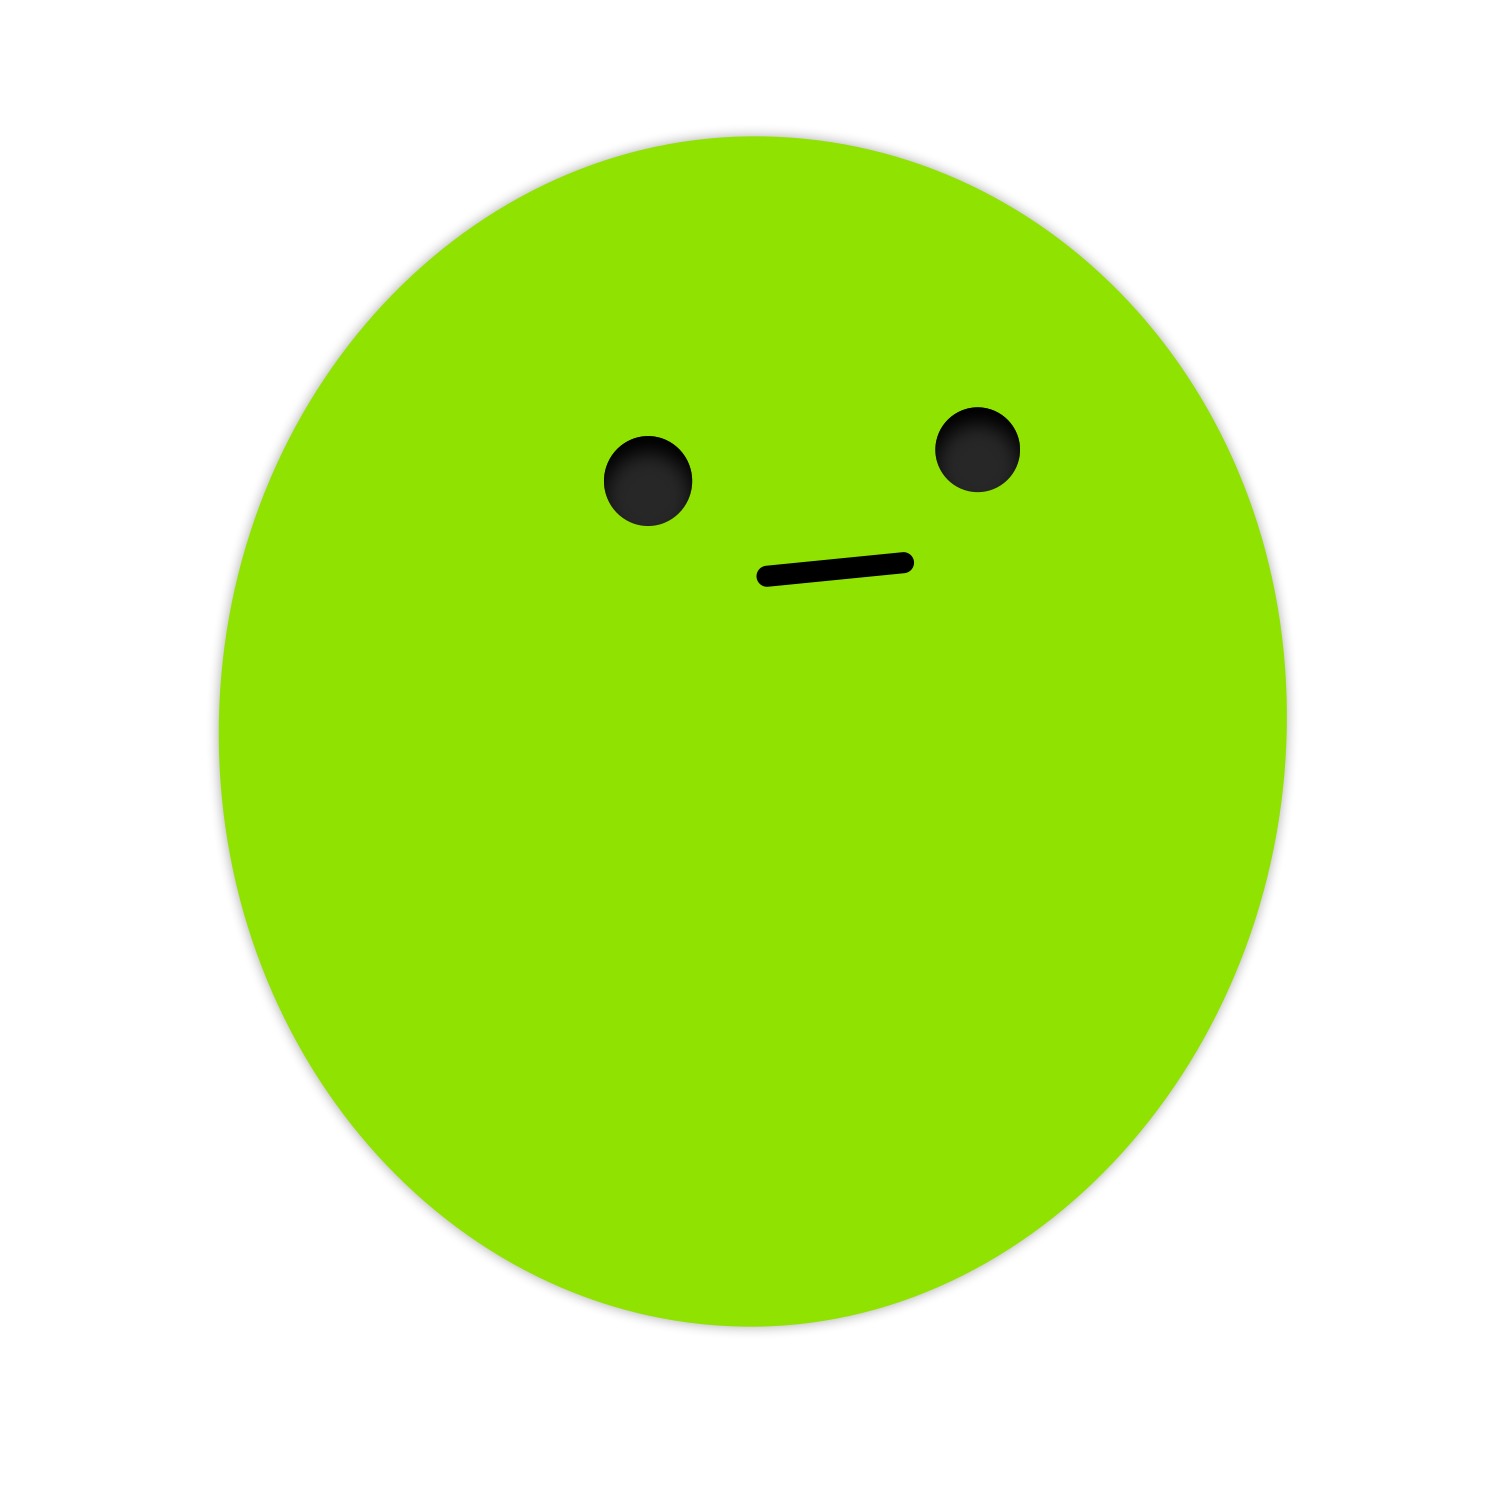
Label: green